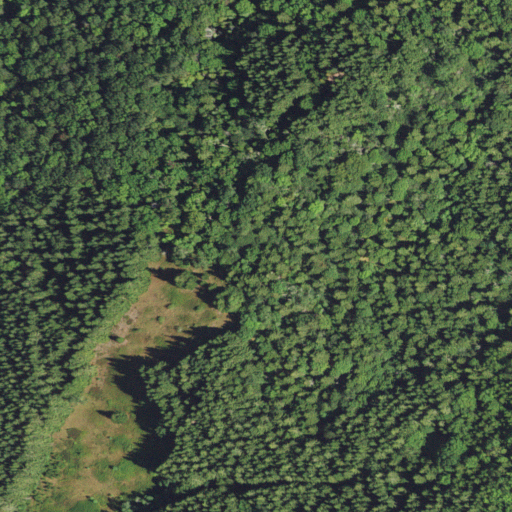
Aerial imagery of mountain in Virginia named Bearcamp Knob containing evergreen forest, mixed forest, and deciduous forest